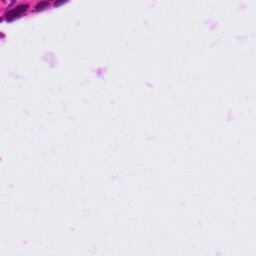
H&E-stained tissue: Lung